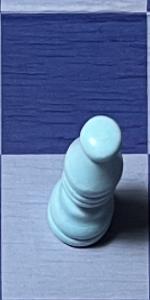
Label: Bishop_White